Question: Below is an image of a button we use on our site, it's a .png.
We'd like to see if we can get really close to it with CSS on a standard button.
The gradient goes top: #E14C5B to middle: #D33742 to bottom: #B61C27 with a couple pixel radial of round corners.
Is that even possible in CSS?

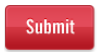
Answer: I'll get ya started...
'''
<button>Submit</button>
'''
'''
@import url(http://fonts.googleapis.com/css?family=Pathway+Gothic+One);
button {
font-family: 'Pathway Gothic One', sans-serif;
font-size: 1.5em;
text-shadow: 1px 1px rgba(0, 0, 0, 0.5);
border: 1px solid transparent;
border-radius: 3px;
height: 50px;
width: 100px;
color: white;
background-repeat: repeat-x;
background: -webkit-gradient(linear, 0% 0%, 0% 100%, from(#E14C5B), color-stop(0.5, #D33742), to(#B61C27));
box-shadow: 1px 1px 1px 1px rgba(0, 0, 0, 0.25);
cursor: pointer;
}
'''
<URL>

If you want some kind of clicky feedback type look on click, you could also add:
'''
button:active {
-webkit-transform: translate(1px, 1px);
box-shadow: none;
}
'''
<URL>
This is only prefixed for '-webkit' browsers. You'll need to provide the proper vendor prefixes for whatever you are supporting.